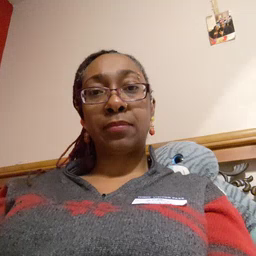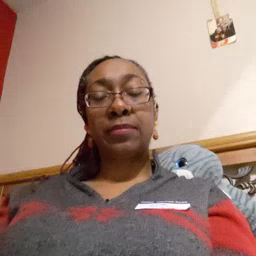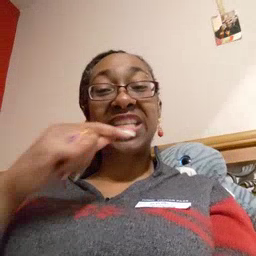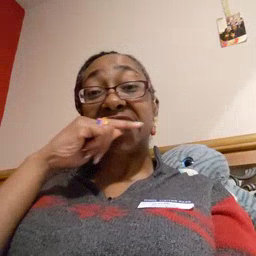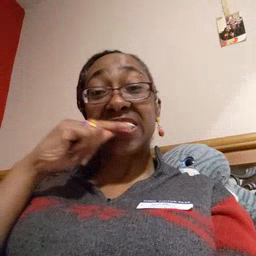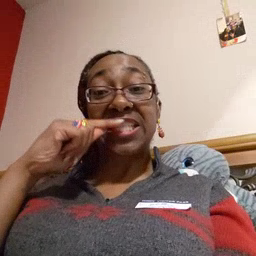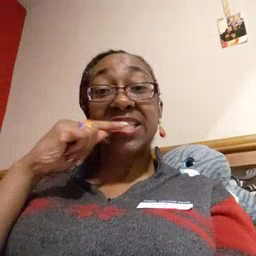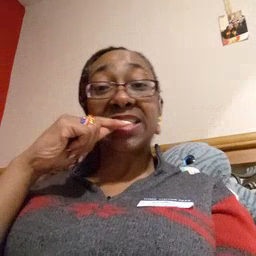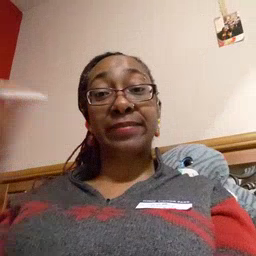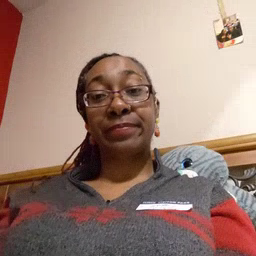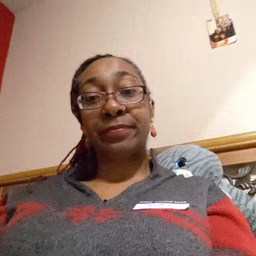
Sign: toothbrush